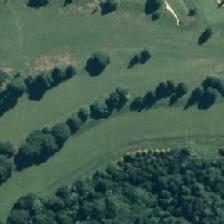
Land cover: urban_parkland